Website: home-depot
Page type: customer-info-address
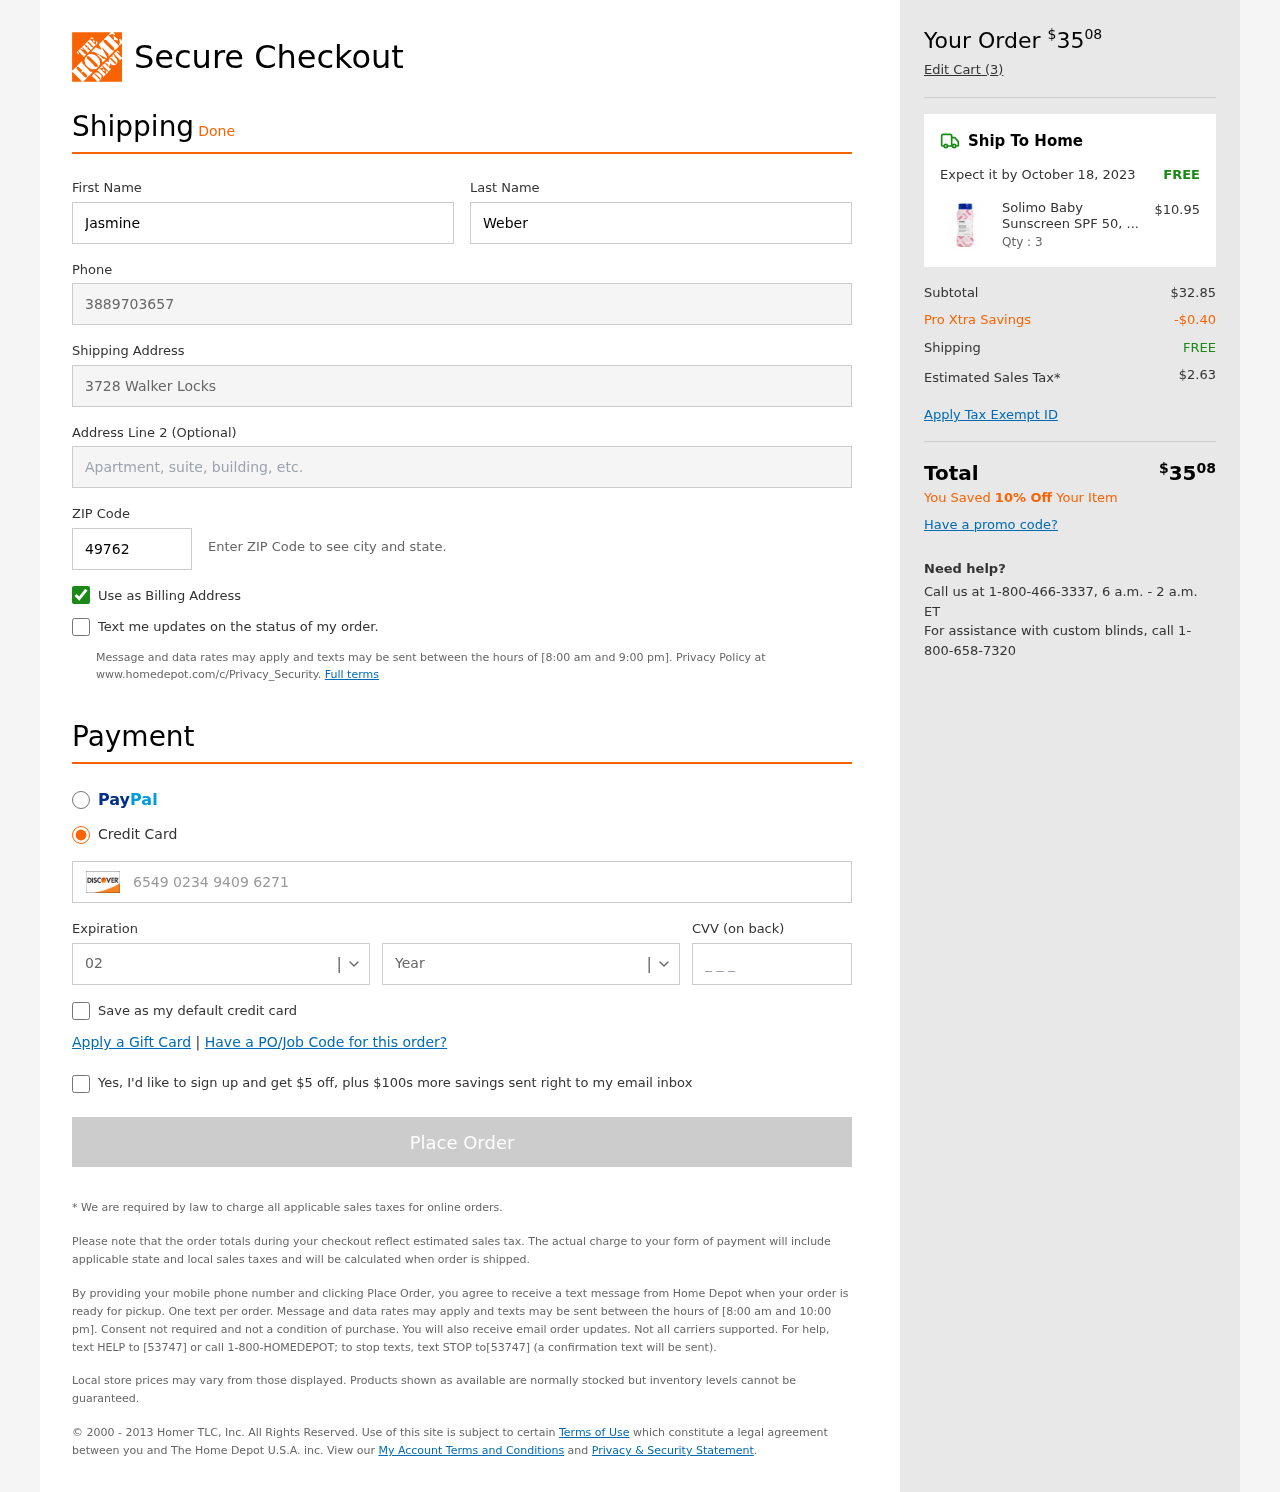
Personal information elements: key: PII_CARD_CVV
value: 697
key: PII_CARD_EXPIRY_MONTH
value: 02
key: PII_CARD_EXPIRY_YEAR
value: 30
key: PII_CARD_NUMBER
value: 6549 0234 9409 6271
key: PII_FIRSTNAME
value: Jasmine
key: PII_LASTNAME
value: Weber
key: PII_PHONE
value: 3889703657
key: PII_POSTCODE
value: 49762
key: PII_STREET
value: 3728 Walker Locks
Product elements: key: PRODUCT1_NAME
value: Solimo Baby Sunscreen SPF 50, 8 Fluid Ounce
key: PRODUCT1_PRICE
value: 10.95
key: PRODUCT1_QUANTITY
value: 3
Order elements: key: ORDER_TOTAL
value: $3508
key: ORDER_NUM_ITEMS
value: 3
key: ORDER_DELIVERY_DATE
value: October 18, 2023
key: ORDER_SHIPPING_COST
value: FREE
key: ORDER_SUBTOTAL
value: $32.85
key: ORDER_DISCOUNT
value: -$0.40
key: ORDER_SHIPPING_COST2
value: FREE
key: ORDER_TAX
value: $2.63
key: ORDER_TOTAL2
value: $3508
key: ORDER_SAVINGS_MESSAGE
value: You Saved 10% Off Your Item